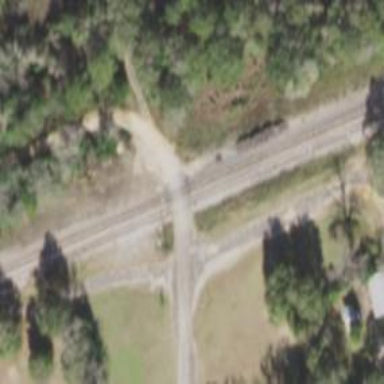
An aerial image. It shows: Railway level crossing.